Один моль идеального многоатомного газа переводят из состояния $B$, в котором температура равна $T_{B}=217^{\circ}С$, в состояние $D$ так, что давление линейно зависит от объема, температура монотонно убывает, а к газу на протяжении всего процесса подводят тепло (см. рисунок).
Найдите максимально возможную работу $A_{\max }$, которую может совершить этот газ в таком процессе.
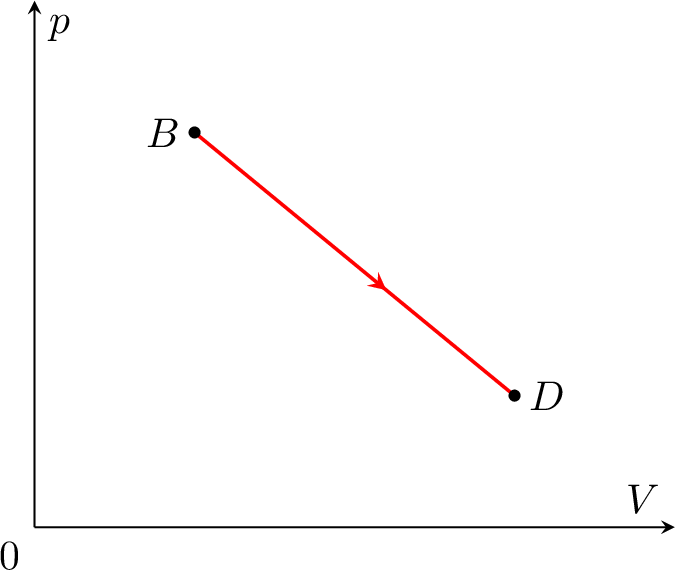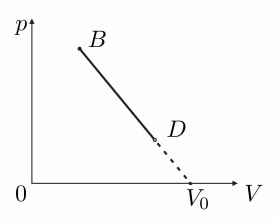
Решение: Запишем уравнение линейного процесса $B D$ в виде $$ p(V)=p_{1}+k\left(V-V_{1}\right), $$ где $p_{1}$ и $V_{1}$ - давление и объём газа в состоянии $D$ соответственно. Отсюда $$ k=-\frac{p_{1}}{V_{0}-V_{1}}, $$ где $V_{0}$ - объем, соответствующий точке пересечения прямой $B D$ с осью объёмов.  По условию температура в процессе убывает, а также к газу постоянно подводится тепло. Выясним, что означают эти два условия. Уравнение Клайперона-Менделеева для 1 моля газа: $$ p V=R T. $$ Температура убывает, следовательно, $\Delta(p V)=p \Delta V+V \Delta p<0 $. Пользуясь уравнением для $p(V)$ процесса $B D$, перепишем это условие в виде $$ \left(p_{1}+k\left(V-V_{1}\right)\right) \Delta V+V k \Delta V<0 . $$ где $\Delta V>0$. Подставляя значение $k$ и приводя подобные слагаемые, получим $$ V>\frac{V_{0}}{2}. $$ В процессе $B D$ к газу постоянно подводится тепло $\delta Q>0$. Посколькy $$ \delta Q=\frac{1}{R}\left(C_{P} p \Delta V+C_{V} V \Delta p\right), $$ снова используя уравнение для $p(V)$,получим $$ \gamma\left(p_{1}+k\left(V-V_{1}\right)\right)+V k>0, $$ где $\gamma=C_{P} / C_{V}=4 / 3$ (газ многоатомный). Аналогично, используя значение $k$ и приводя подобные слагаемые, получим $$ V<\frac{\gamma}{\gamma+1} V_{0}=\frac{4}{7} V_{0}. $$ Работа будет максимальной, если $V_{B}=V_{0} / 2$ и $V_{D}=4 V_{0} / 7$. В этом случае $k=-\frac{7}{3} \frac{p_{1}}{V_{0}}$, из уравнения для $p(V)$ получим $p_{B}=7 p_{1} / 6$. Максимальная работа равна $$ A_{\max }=\frac{1}{2}\left(p_{B}+p_{D}\right)\left(V_{D}-V_{B}\right)=\frac{1}{2}\left(1+\frac{6}{7}\right) p_{B}\left(\frac{4}{7}-\frac{1}{2}\right) V_{0}=\frac{13}{98} p_{B} V_{B}. $$ Пользуясь уравнением $p V=R T$, получаем $$ A_{\max }=\frac{13}{98} R T_{B}=540.15~Дж, $$ где $T_{B}=490~K$.
Ответ: $$ A_{\max }=\frac{13}{98} R T_{B}=540.15~Дж. $$
Темы:
T, Термодинамика, Всероссийские, Работа, Изопроцессы